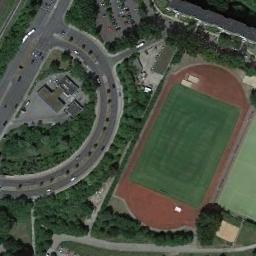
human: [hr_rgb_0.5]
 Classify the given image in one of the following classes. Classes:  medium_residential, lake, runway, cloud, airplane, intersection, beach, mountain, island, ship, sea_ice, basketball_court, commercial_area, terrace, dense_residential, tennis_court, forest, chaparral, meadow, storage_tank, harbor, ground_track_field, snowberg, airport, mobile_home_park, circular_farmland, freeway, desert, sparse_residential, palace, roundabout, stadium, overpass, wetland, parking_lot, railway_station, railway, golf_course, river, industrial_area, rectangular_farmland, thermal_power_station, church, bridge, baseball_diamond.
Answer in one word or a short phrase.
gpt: ground_track_field